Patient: sex F, age 75
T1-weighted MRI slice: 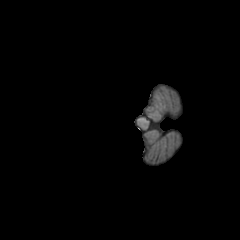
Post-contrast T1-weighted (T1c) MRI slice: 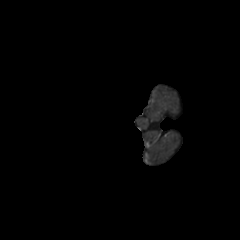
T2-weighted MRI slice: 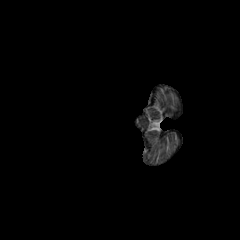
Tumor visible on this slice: no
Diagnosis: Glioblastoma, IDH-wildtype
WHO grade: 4